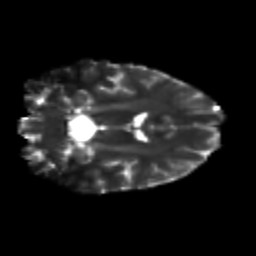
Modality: T2w
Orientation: coronal
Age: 21
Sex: female
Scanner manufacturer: siemens
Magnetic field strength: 3 T
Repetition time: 3.5 s
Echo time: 0.125 s